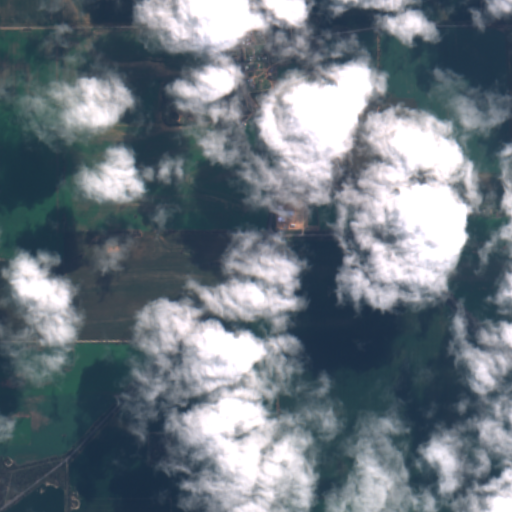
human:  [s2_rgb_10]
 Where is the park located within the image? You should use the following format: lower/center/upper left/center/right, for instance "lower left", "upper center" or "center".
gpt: The park is located in the upper center of the image.
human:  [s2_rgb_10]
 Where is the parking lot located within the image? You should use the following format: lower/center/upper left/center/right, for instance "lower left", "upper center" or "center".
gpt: The parking lot is located in the upper center of the image.
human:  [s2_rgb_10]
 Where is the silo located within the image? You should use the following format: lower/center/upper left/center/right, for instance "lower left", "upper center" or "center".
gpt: The silo is located in the upper center of the image.
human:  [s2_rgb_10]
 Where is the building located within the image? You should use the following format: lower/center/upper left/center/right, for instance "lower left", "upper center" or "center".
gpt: The building is located in the upper center of the image.
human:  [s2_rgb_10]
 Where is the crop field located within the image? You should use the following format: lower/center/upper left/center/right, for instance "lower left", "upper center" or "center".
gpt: There is no crop field in the image.